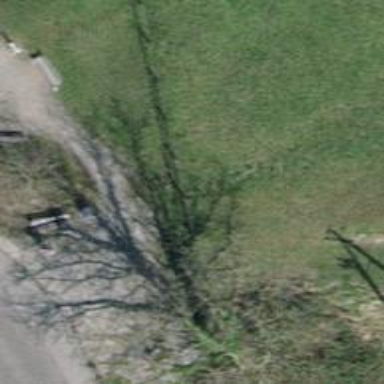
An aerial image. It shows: Bench for seating.